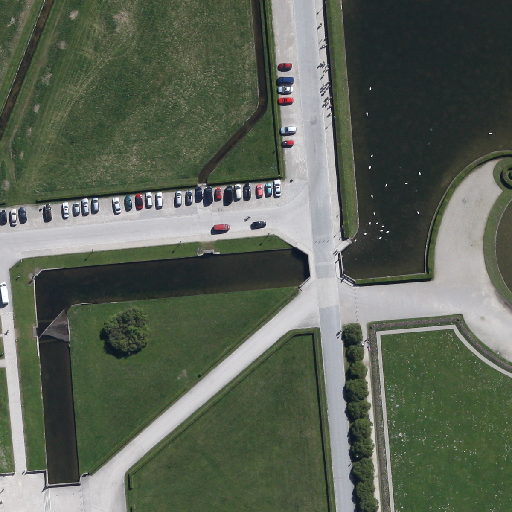
Referring expression: light-duty vehicle